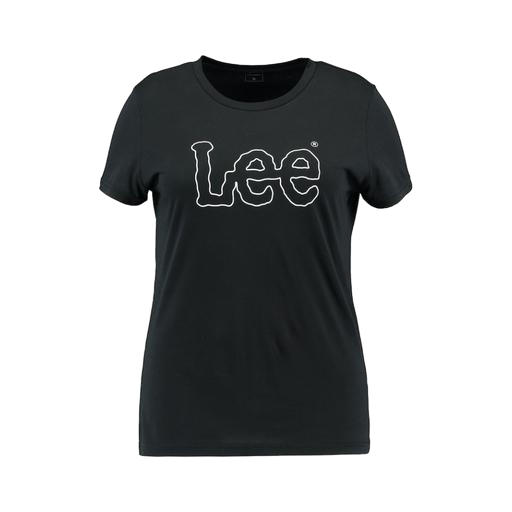
women's tee, women's cool tee, black lee logo, white background